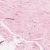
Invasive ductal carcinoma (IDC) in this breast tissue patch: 0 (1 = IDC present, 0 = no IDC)